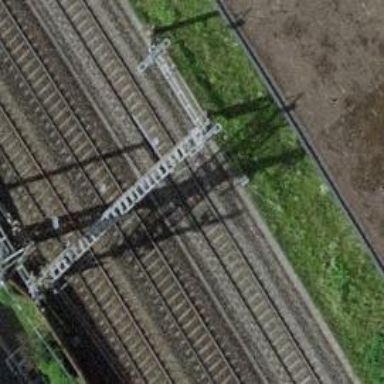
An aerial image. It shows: Single railway track with electrified contact line.